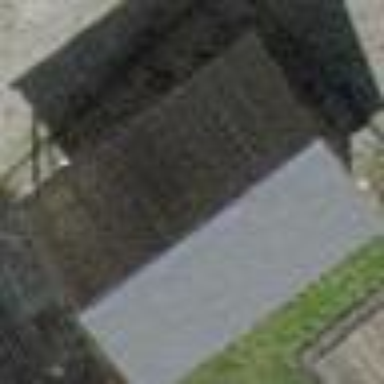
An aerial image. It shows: View of roof of building.